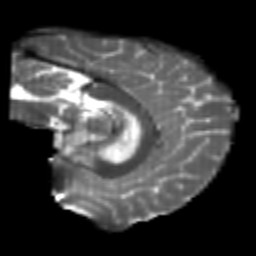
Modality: T2w
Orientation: sagittal
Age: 21
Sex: male
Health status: healthy
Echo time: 0.074 s